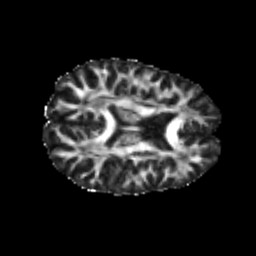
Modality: FA
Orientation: axial
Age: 24
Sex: male
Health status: healthy
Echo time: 0.074 s